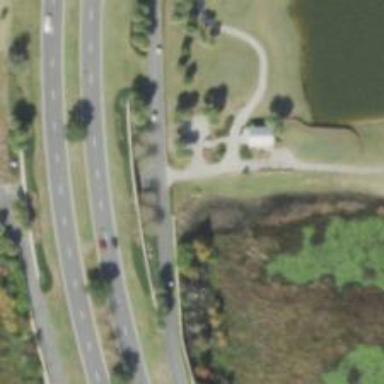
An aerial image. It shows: Golf cart path described as golf cart tunnel.